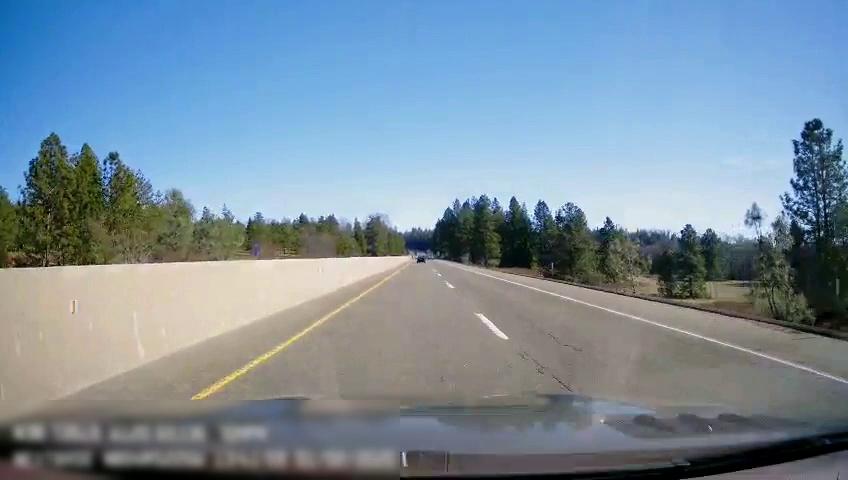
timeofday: Day
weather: Sunny
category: Drivable Space
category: Lanes | Alternate Lane
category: Lanes | Current Lane
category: Lanes | Alternate Lane